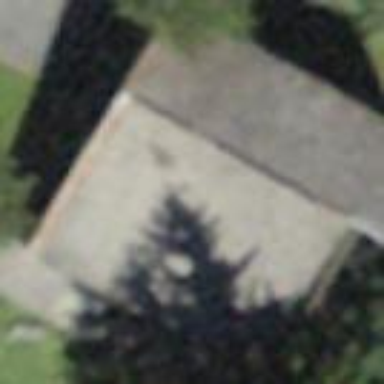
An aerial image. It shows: Building with tile roof.